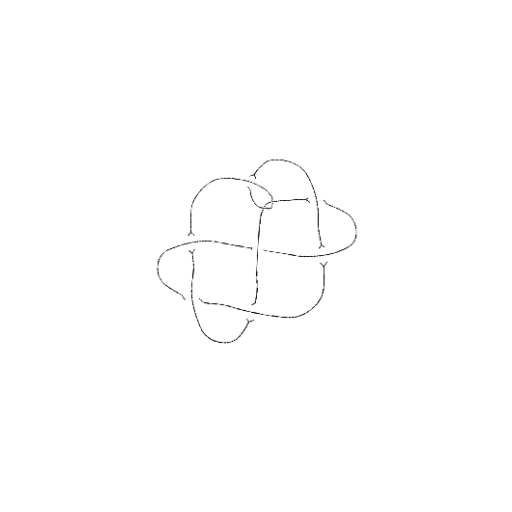
Crossing number: 9